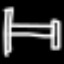
Label: bed